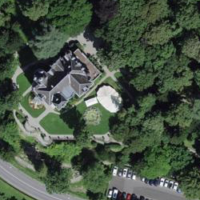
EUNIS habitat code: 53
Species observed at this site:
Podarcis muralis